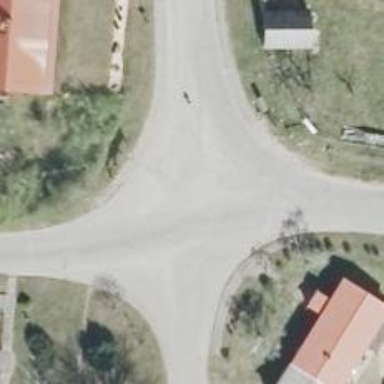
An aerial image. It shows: Unclassified road with asphalt surface.